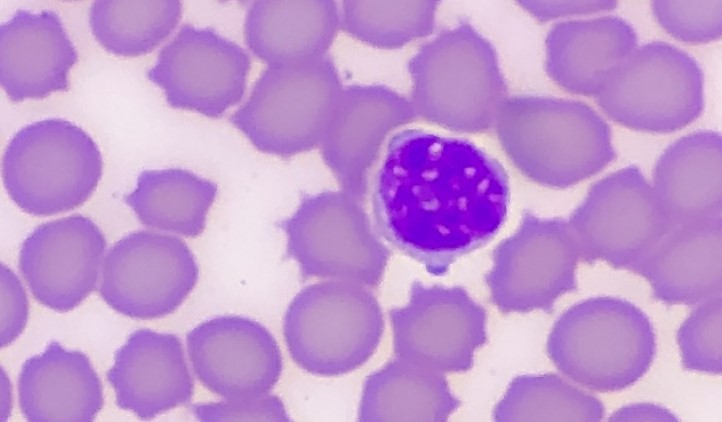
White blood cell type: Lymphocyte